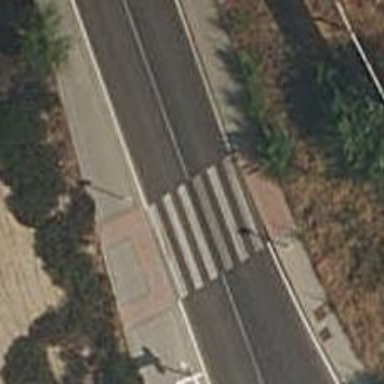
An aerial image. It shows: Uncontrolled crossing on the road.